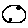
Label: moon